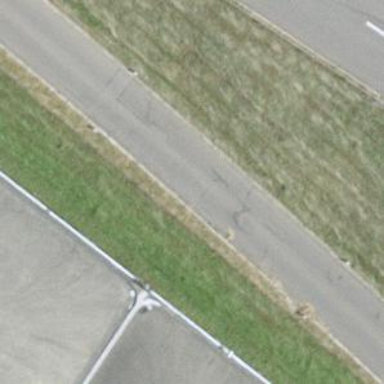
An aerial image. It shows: Asphalt road with primary link designation.